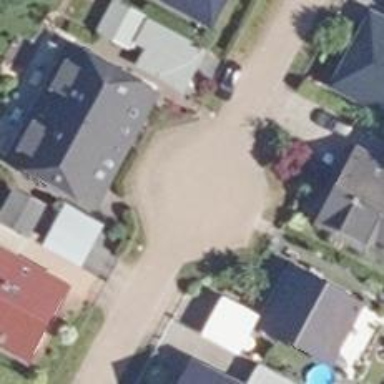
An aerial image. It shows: Living street.